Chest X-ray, AP view. Patient: 65 years old, sex F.
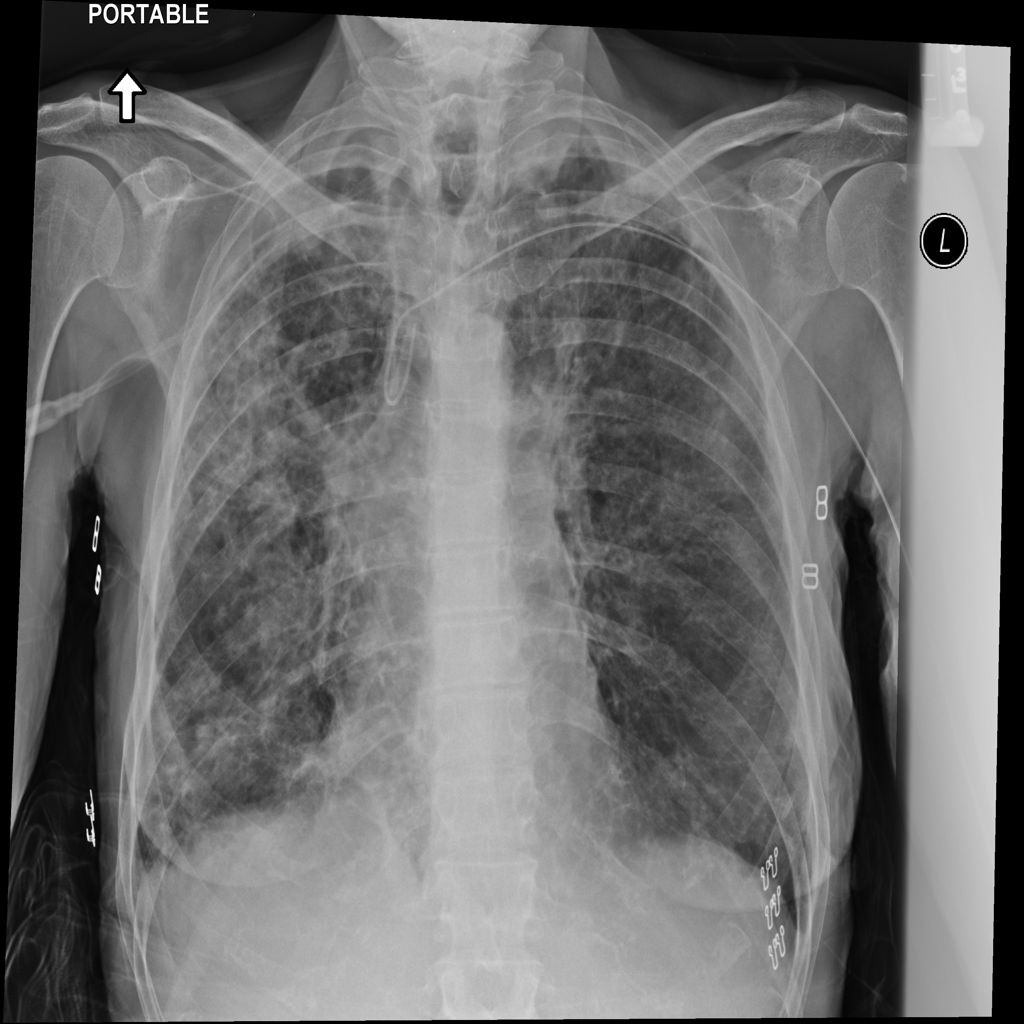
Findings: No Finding